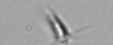
Label: Calciopappus